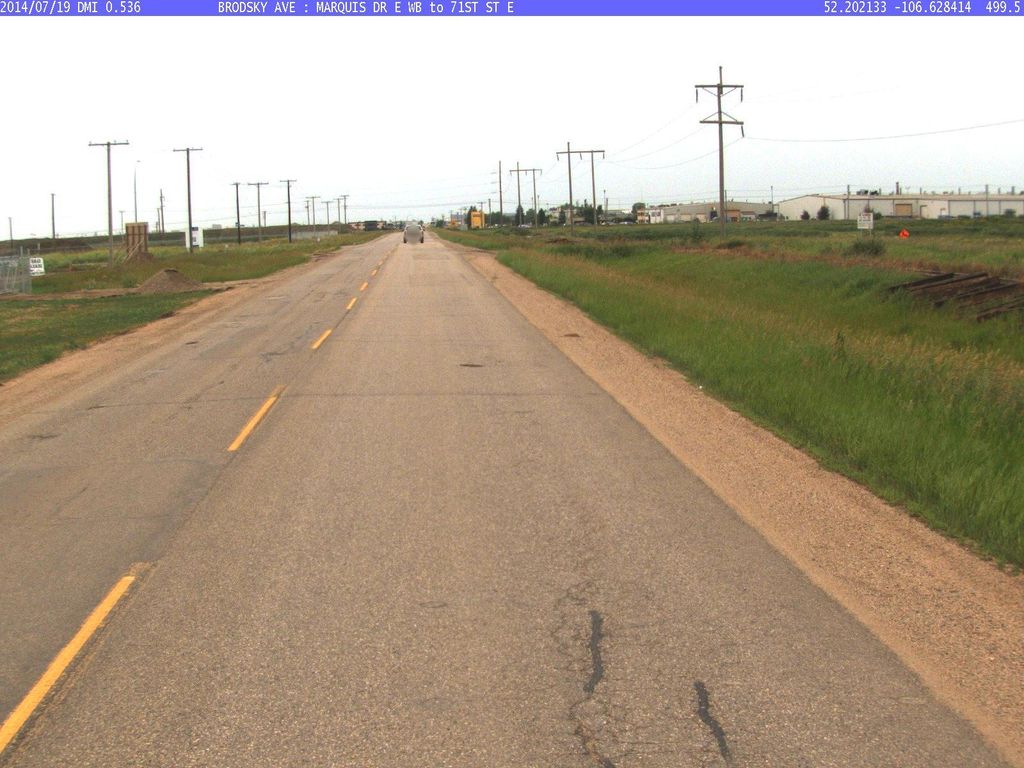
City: saskatoon